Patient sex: M
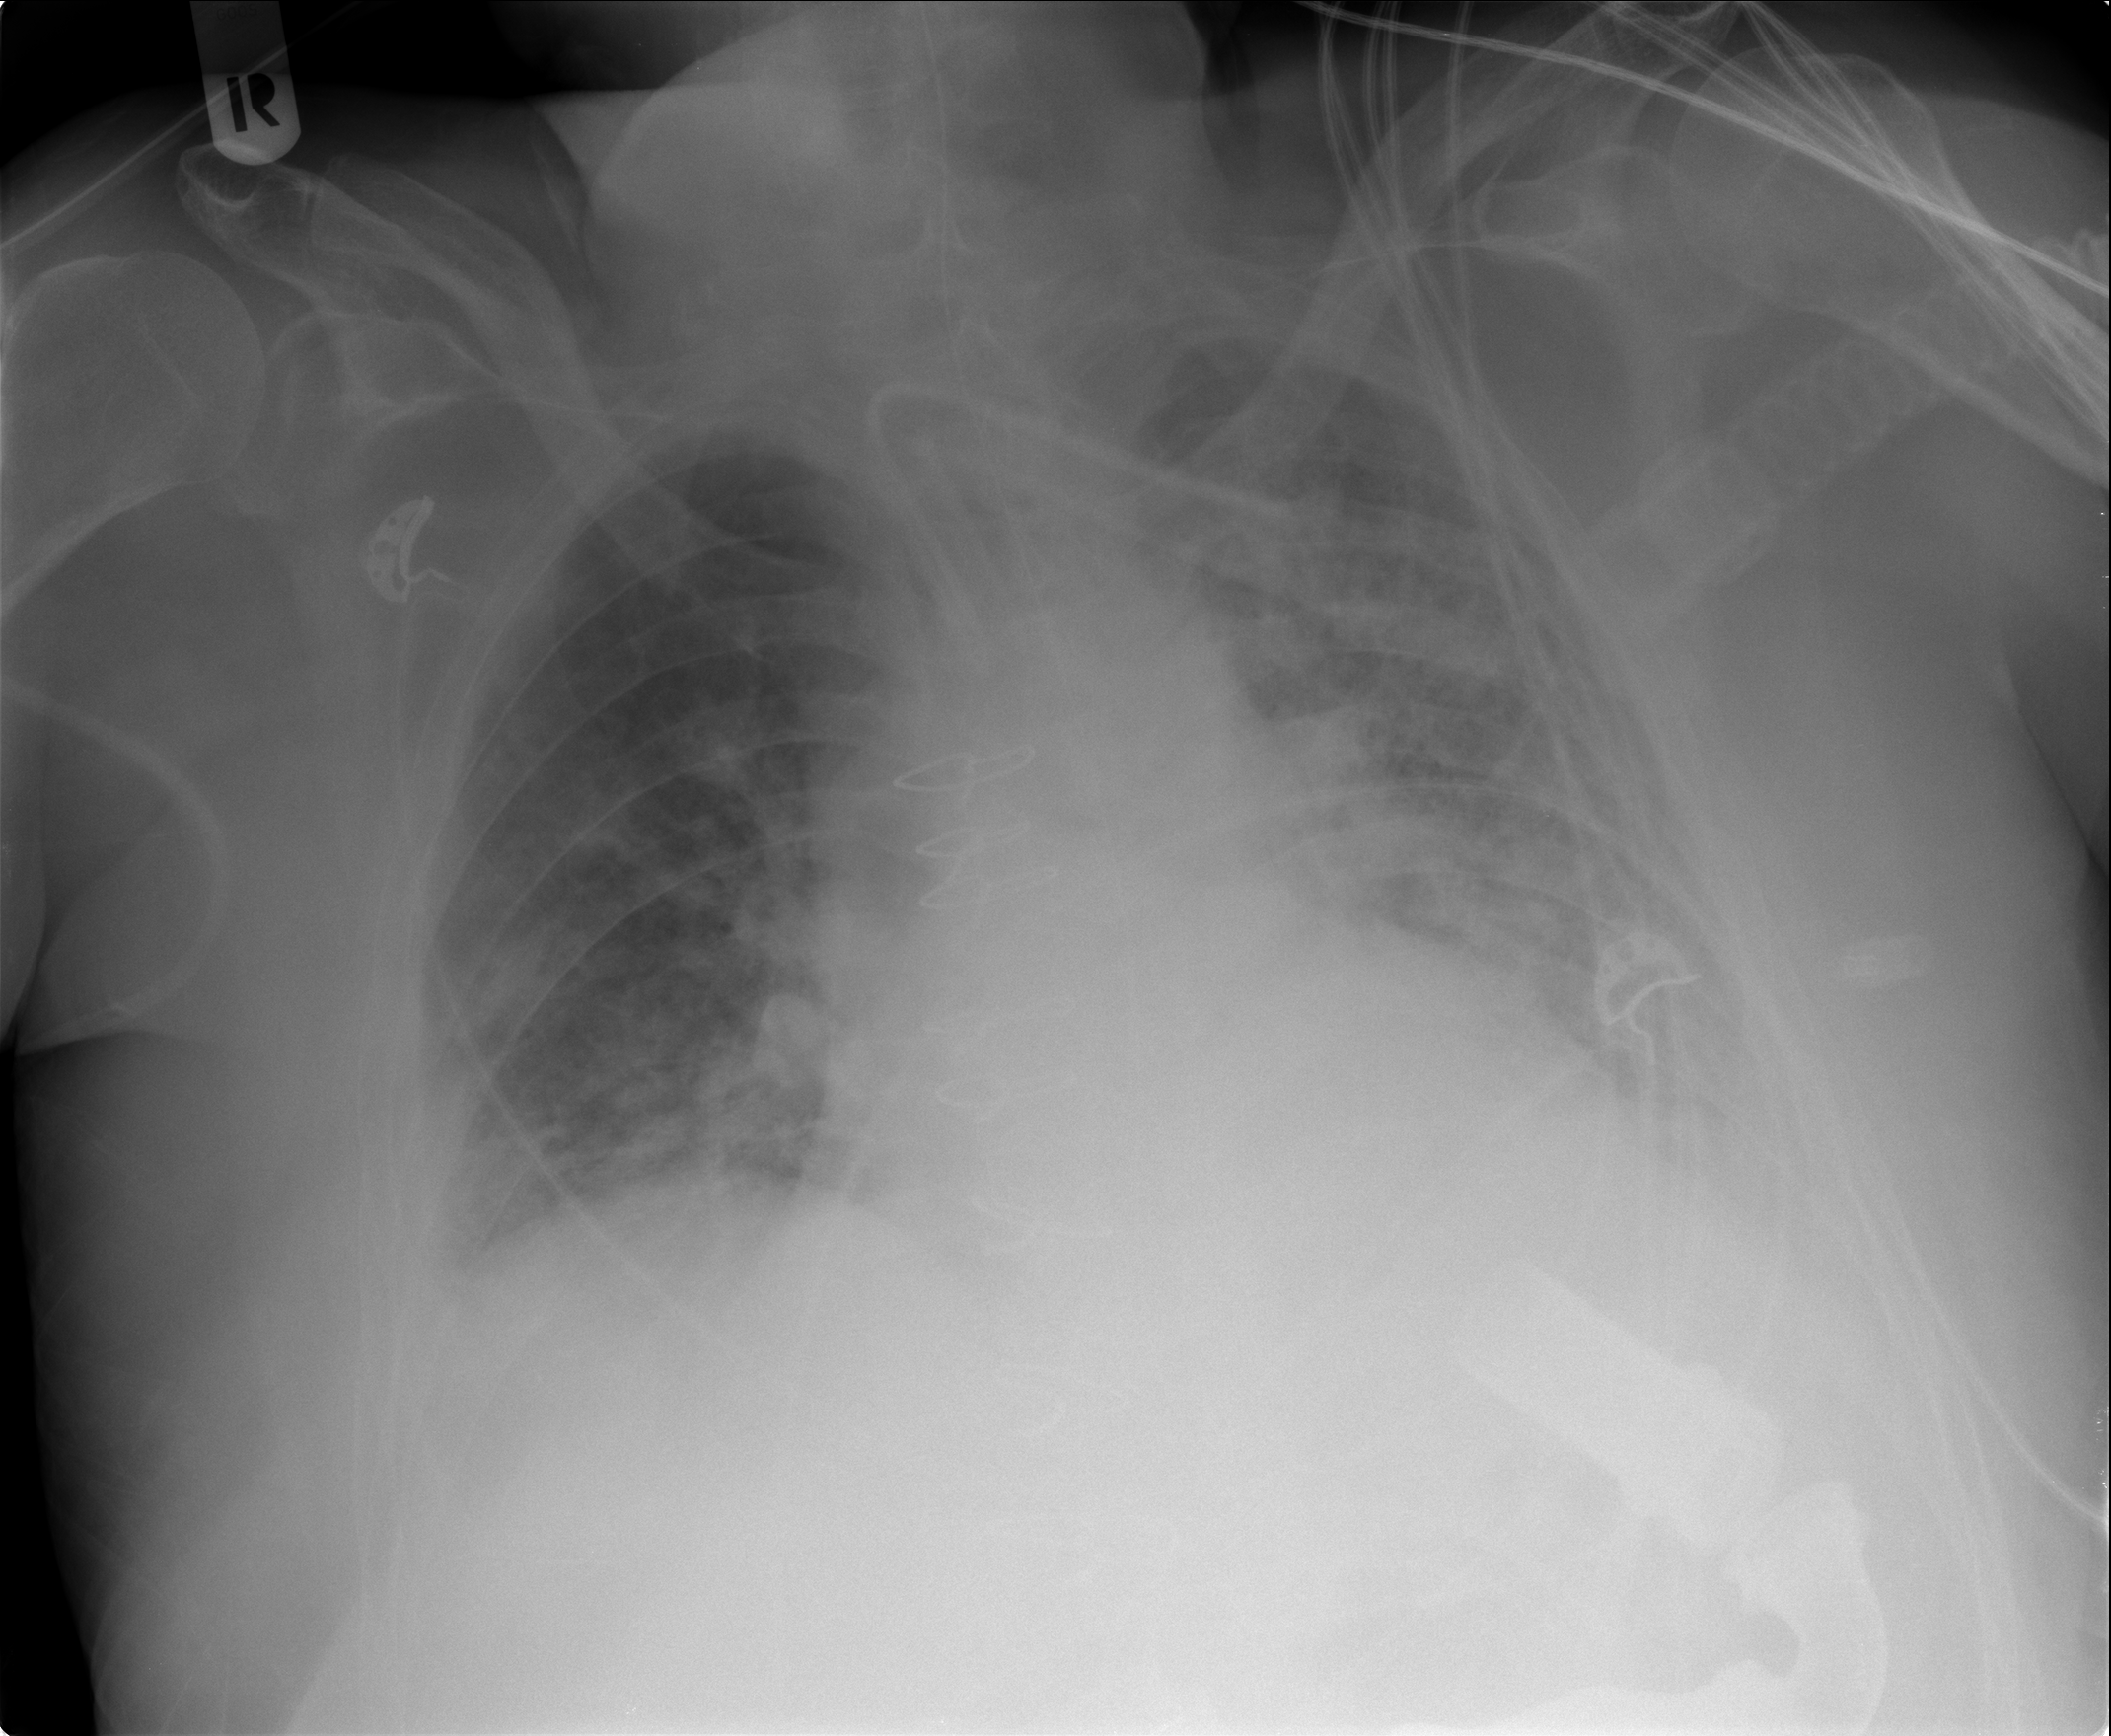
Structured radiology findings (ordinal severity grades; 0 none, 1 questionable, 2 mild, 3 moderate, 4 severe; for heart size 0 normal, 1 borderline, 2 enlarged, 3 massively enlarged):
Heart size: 2
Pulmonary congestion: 3
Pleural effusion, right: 2
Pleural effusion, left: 2
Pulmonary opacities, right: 2
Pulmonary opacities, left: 3
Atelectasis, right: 2
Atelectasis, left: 2